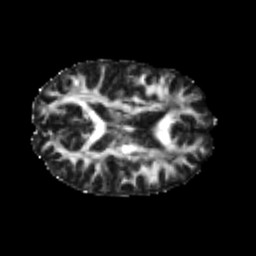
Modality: FA
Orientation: axial
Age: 22
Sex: male
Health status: healthy
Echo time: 0.074 s